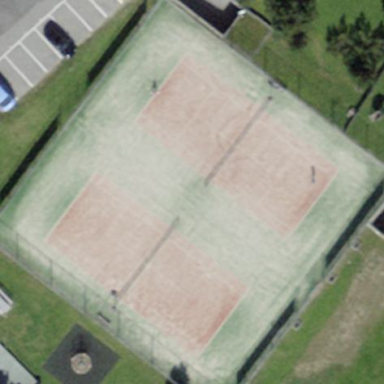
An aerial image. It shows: Tennis court on the leisure land pitch.